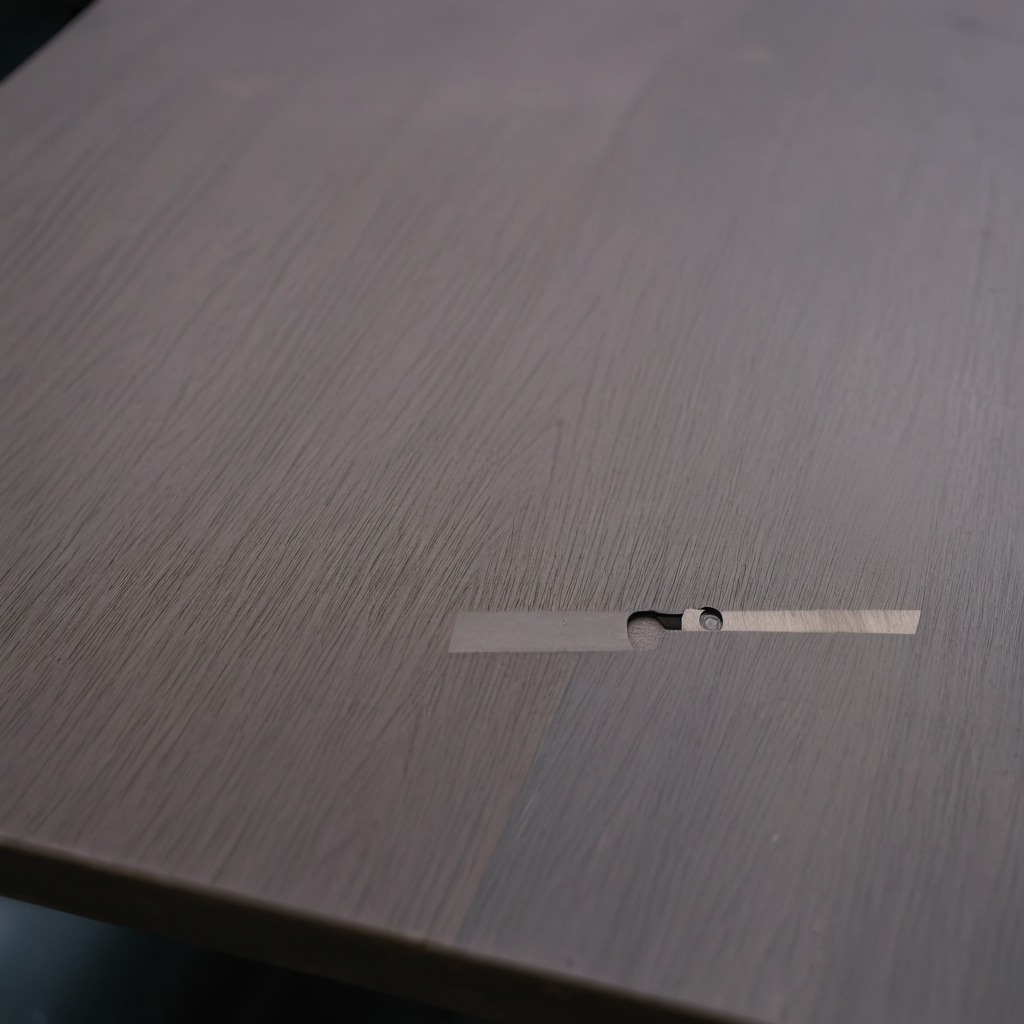
A metal saw is lying on a table in a small garage at twilight.